Question: Find the variance in the following histogram, where the data are distributed only above tens and the height of the histogram is an integer multiple of 5. Keep the result of the variance as an integer.
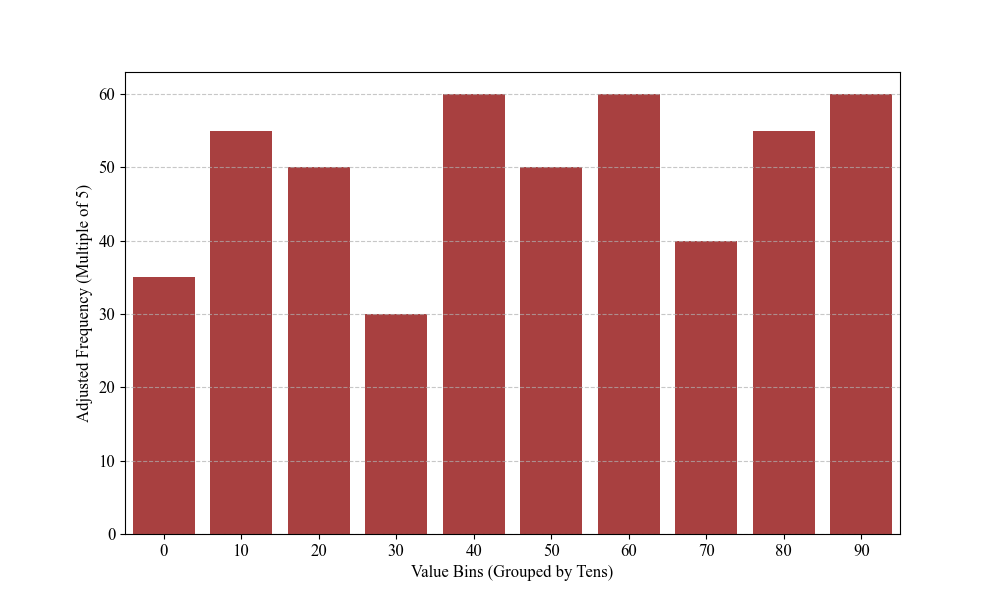
Answer: 814